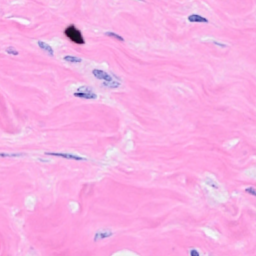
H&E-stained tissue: Breast